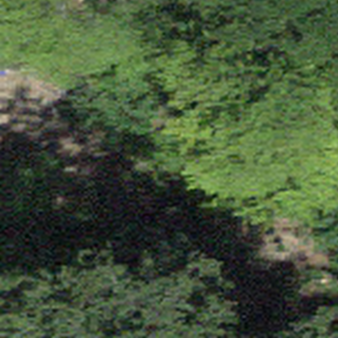
Label: other